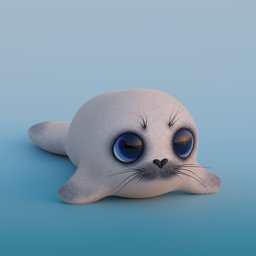
Label: animals